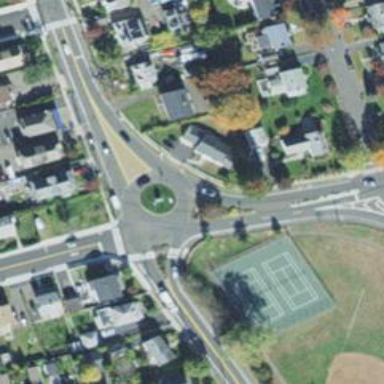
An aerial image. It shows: Residential road with roundabout.